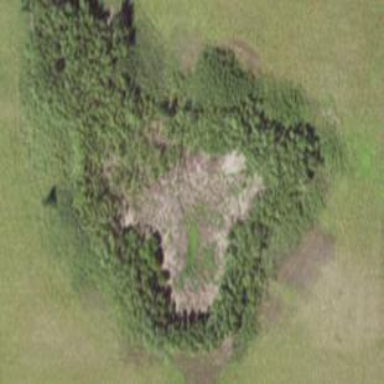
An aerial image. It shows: Wetland area.